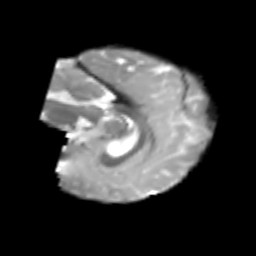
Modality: T2w
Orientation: sagittal
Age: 7
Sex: male
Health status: healthy